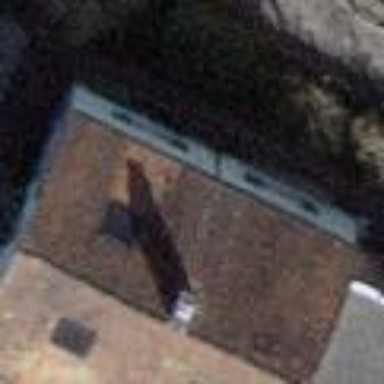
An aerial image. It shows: Building with tiled roof.